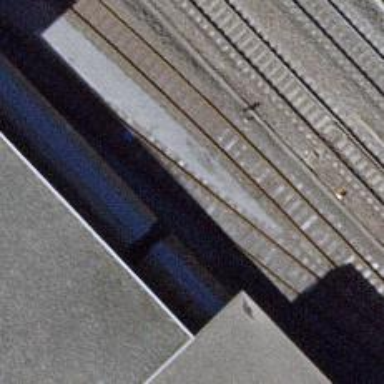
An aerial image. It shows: Single-track spur railway line.